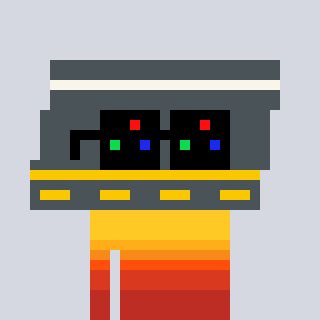
a pixel art character with square black sunglasses, a road-shaped head and a yellow-colored body on a cool background